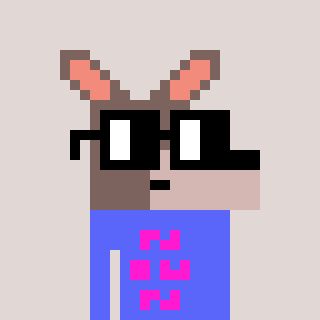
a pixel art character with square black glasses, a kangaroo-shaped head and a purple-colored body on a warm background